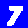
Digit: 7